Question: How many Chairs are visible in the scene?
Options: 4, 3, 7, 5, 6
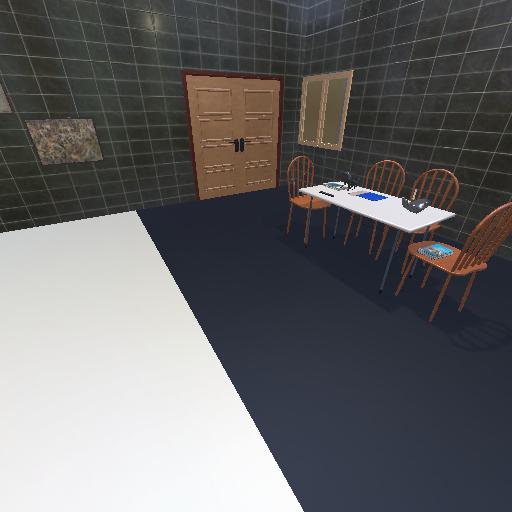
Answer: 4